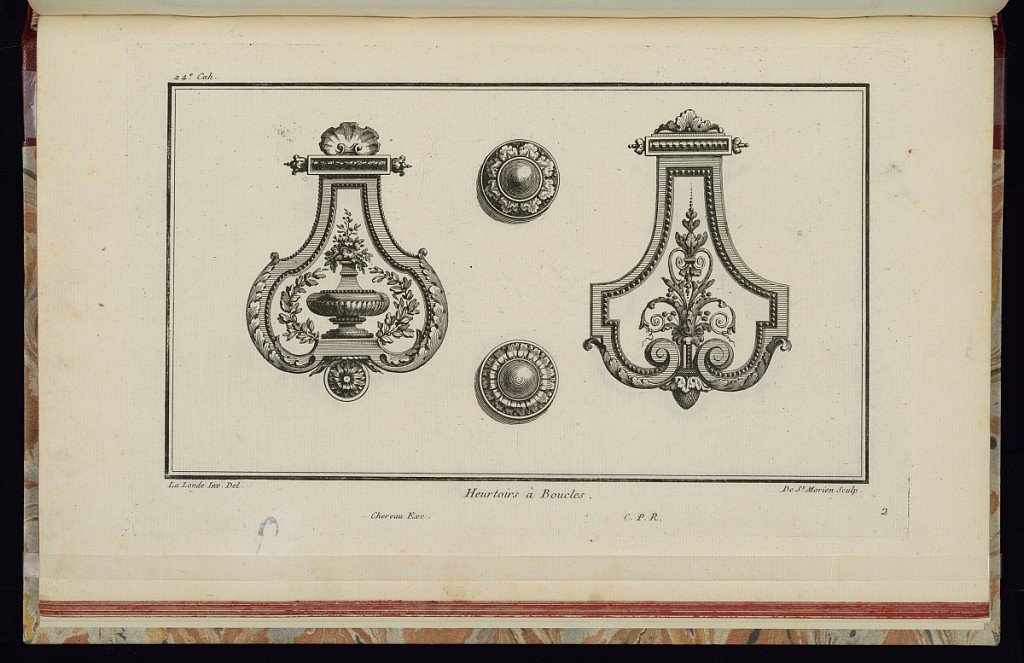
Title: Heurtoirs à Boucles
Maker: Richard de Lalonde, French, active 1780–96
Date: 1775-1788
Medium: Etching on off-white laid paper
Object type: Print
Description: Two doorknocker designs with two rosette variations in between. The doorknocker at the left has a shell at the joint, and a wide vase with gadrooning at the base, as well as acanthus leaves curling up the sides and a rosette at the bottom. The doorknocker on the right has a wider shell form at the hinge, an ornamental floral spray at the base, a pinecone finial at the bottom, and bead course along the interior edge. The plate is signed and numbered.